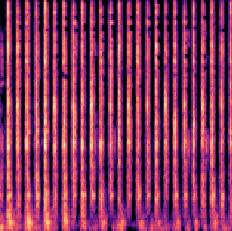
Sound class: Clock tick